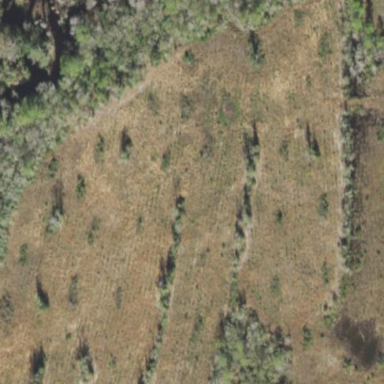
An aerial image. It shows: Patch of scrub vegetation.